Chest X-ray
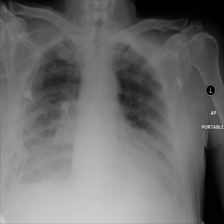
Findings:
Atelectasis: negative
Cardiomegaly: negative
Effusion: negative
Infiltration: negative
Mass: negative
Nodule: negative
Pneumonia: negative
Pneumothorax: negative
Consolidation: negative
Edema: negative
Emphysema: negative
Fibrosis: negative
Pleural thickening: negative
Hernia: negative